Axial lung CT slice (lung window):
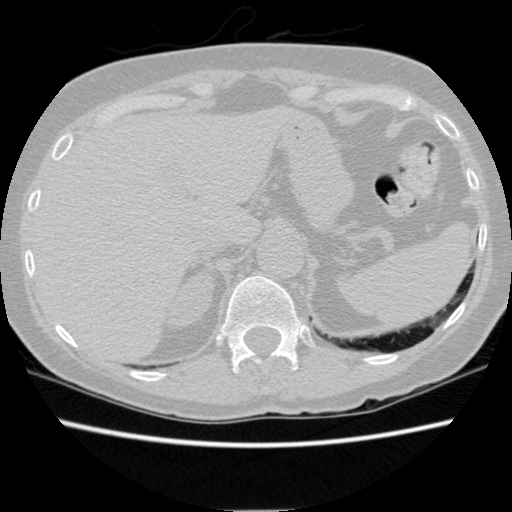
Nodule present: no